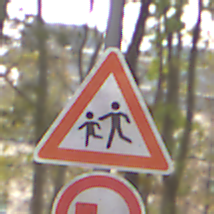
Verkehrszeichen: KinderRechts
Zusatzzeichen unten: UeberholverbotKraftfahrzeuge
Umgebung: Outdoor, Nature
Tageszeit: Midday
Wetter: Overcast
Licht: Natural
Jahreszeit: NotSpecified
Kontrast: LowContrast